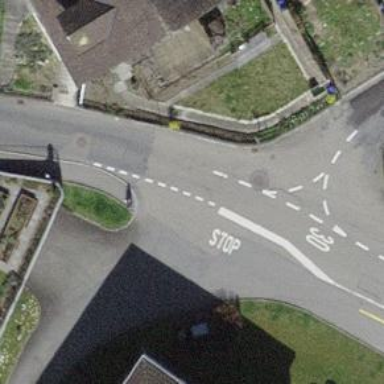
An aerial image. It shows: Kerb barrier.